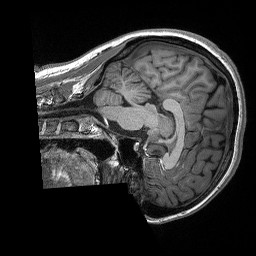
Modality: T1w
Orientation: sagittal
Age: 22
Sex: female
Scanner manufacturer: siemens
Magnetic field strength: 3 T
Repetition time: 2.3 s
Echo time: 0.00298 s